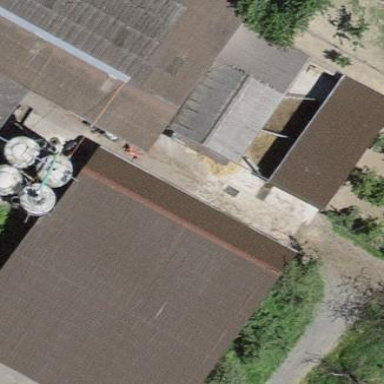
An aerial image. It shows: Shed.